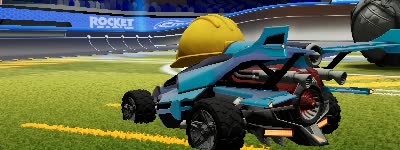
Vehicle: aftershock